Question: I've noticed an issue with the function 'Control#setLocation(int, int)'. I use it to synchronize the movement between two 'Shell's, i.e. if I move the first one, the second is moved by the same amount of pixels.
That all works fine, except for one small thing: The actual position of the 'Shell' after calling 'setLocation()' is offset by 4 pixels (on Windows 7, didn't get the change to test it on another OS).
Here is a sample program that illustrates the problem:
'''
public class StackOverflow
{
public static void main(String[] args)
{
Display display = new Display();
final Shell shell = new Shell();
shell.setLayout(new GridLayout(5, true));
for (int i = 0; i < 25; i++)
new Label(shell, SWT.NONE).setText("Label: " + i);
final Shell otherShell = new Shell(shell);
otherShell.setLayout(new FillLayout());
new Button(otherShell, SWT.PUSH).setText("Button");
Listener synchronizeMovement = new Listener()
{
@Override
public void handleEvent(Event event)
{
Rectangle parentBounds = shell.getBounds();
Rectangle displayBounds = Display.getDefault().getBounds();
Point size = otherShell.getSize();
/* Check if there's sufficient space to the right of the parent */
if ((displayBounds.width - (parentBounds.width + parentBounds.x)) >= size.x)
{
otherShell.setLocation(parentBounds.x + parentBounds.width, parentBounds.y);
System.out.println(parentBounds + " -> (" + (parentBounds.x + parentBounds.width) + ", " + parentBounds.y + ")");
}
}
};
shell.addListener(SWT.Move, synchronizeMovement);
otherShell.addListener(SWT.Show, synchronizeMovement);
shell.pack();
shell.open();
otherShell.pack();
otherShell.open();
while (!shell.isDisposed())
{
if (!display.readAndDispatch())
{
display.sleep();
}
}
display.dispose();
}
}
'''
If I position the main window in such a way, that the output is
> Rectangle {124, 100, 276, 143} -> (400, 100)
I get the following result after measuring manually:

Which leads me to the conclusion that there is an offset/border/margin/whatever involved that I'm not aware of.
The desired outcome would be that calling 'setLocation(400, 100)' results in the 'Shell' being located at "(400, 100)" and not at "(396, 96)" (which should be a reasonable assumption, right?).
Does anyone have detailed insight as to why this is the case and how to fix it?
---
If I use 'SWT.NO_TRIM' as the style of the 'otherShell' it works just fine. So it has to have something to do with the window decoration (frame).
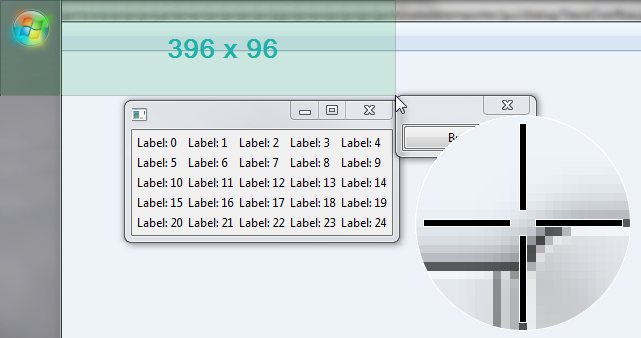
Answer: Ok, I found the problem. Reading the documentation of 'Shell' I found this:
'''
public Shell(Shell parent)
'''
> Constructs a new instance of this class given only its parent. It is created with style 'SWT.DIALOG_TRIM'.
'SWT.DIALOG_TRIM' (which is 'SWT.CLOSE | SWT.TITLE | SWT.BORDER') on Windows seems to add this extra padding/margin/border around the 'Shell'.
This small example illustrates the problem:
'''
public static void main(String[] args)
{
Display display = new Display();
Shell shell = new Shell();
shell.pack();
shell.open();
shell.setBounds(0, 0, 100, 100);
Shell childOne = new Shell(shell);
childOne.pack();
childOne.open();
childOne.setBounds(0, 100, 100, 100);
Shell childTwo = new Shell(SWT.DIALOG_TRIM);
childTwo.pack();
childTwo.open();
childTwo.setBounds(0, 200, 100, 100);
while (!shell.isDisposed())
{
if (!display.readAndDispatch())
{
display.sleep();
}
}
display.dispose();
}
'''
Looks like this:

Which makes it obvious that 'SWT.DIALOG_TRIM' is responsible...
In my case I solved it by specifying the style explicitly:
'''
new Shell(shell, SWT.SHELL_TRIM);
'''
---
If you want to position your 'Shell' pixel-perfect, don't use 'SWT.DIALOG_TRIM', but rather 'SWT.SHELL_TRIM' or don't create your 'Shell' as child of another 'Shell' at all.